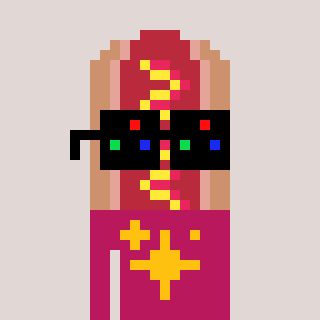
a pixel art character with square black sunglasses, a hotdog-shaped head and a darkpink-colored body on a warm background